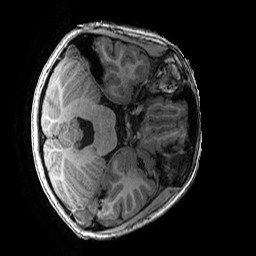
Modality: T1w
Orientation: axial
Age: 12
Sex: male
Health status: ill
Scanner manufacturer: ge
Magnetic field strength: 3 T
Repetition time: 0.007664 s
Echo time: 0.00342 s